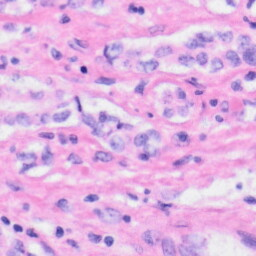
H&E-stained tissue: Liver